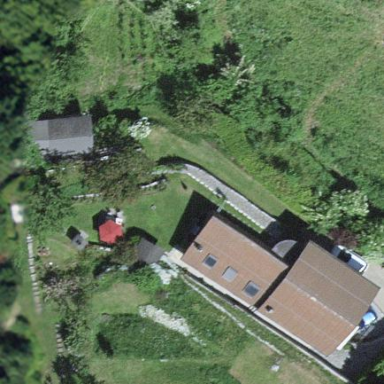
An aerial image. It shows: Simple house.